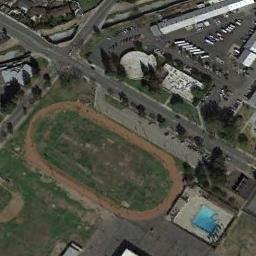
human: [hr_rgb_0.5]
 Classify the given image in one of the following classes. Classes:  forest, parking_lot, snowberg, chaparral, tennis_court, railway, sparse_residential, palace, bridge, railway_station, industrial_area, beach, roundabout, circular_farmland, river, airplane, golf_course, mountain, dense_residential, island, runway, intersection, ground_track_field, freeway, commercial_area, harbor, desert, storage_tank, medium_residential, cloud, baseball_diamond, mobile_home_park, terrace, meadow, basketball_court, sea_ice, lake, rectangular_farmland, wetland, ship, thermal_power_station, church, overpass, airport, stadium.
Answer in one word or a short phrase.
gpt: ground_track_field